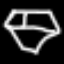
Label: diamond